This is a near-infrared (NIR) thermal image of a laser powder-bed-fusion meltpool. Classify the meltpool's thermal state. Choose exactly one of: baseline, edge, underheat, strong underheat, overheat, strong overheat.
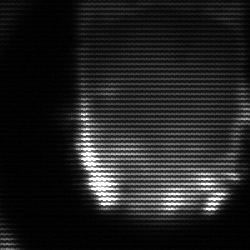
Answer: baseline